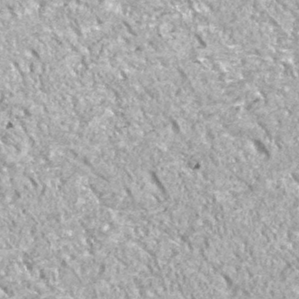
Label: frost